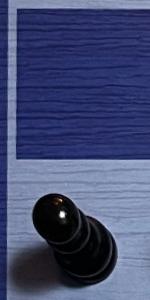
Label: Pawn_Black